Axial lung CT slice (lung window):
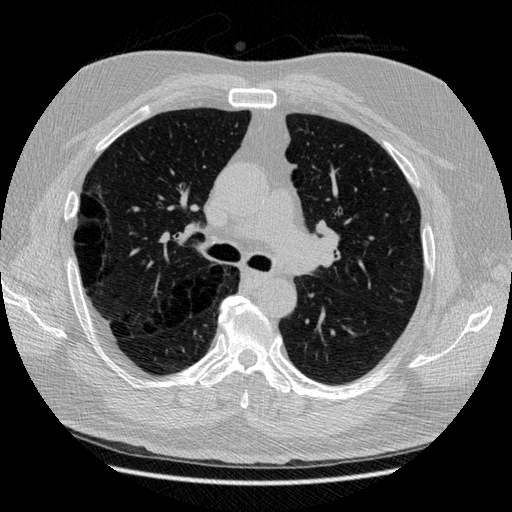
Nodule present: no